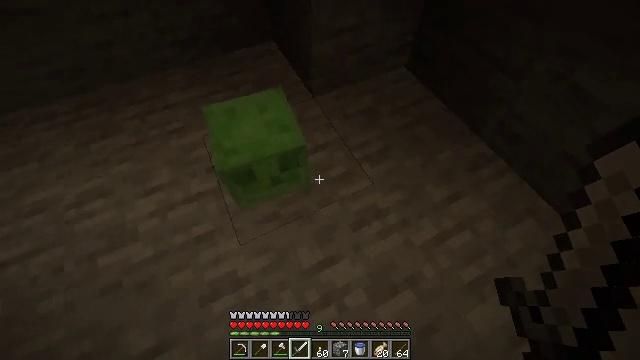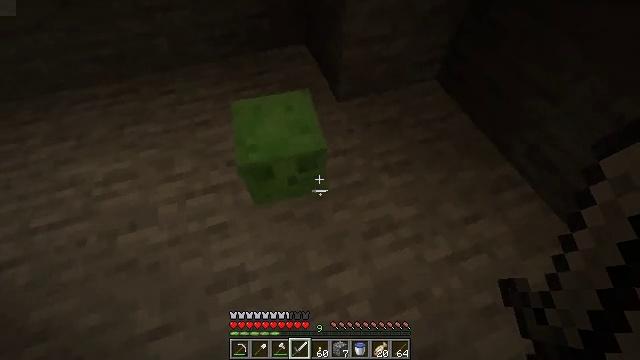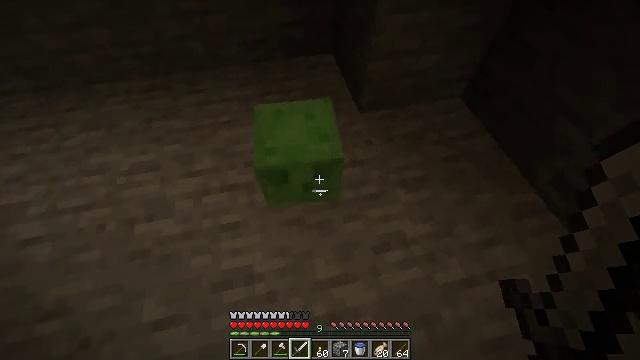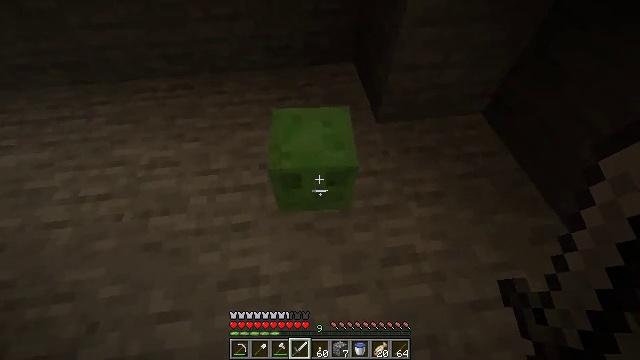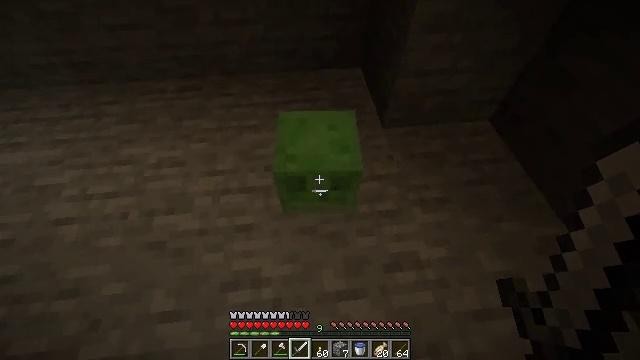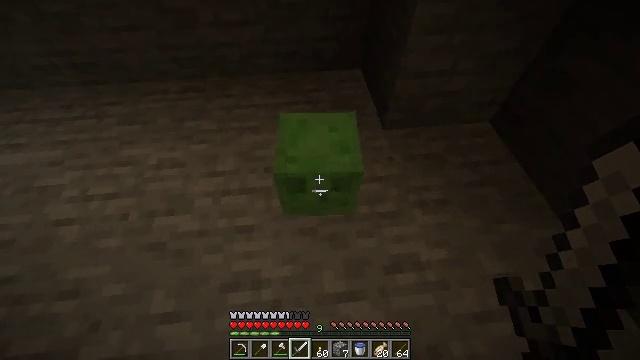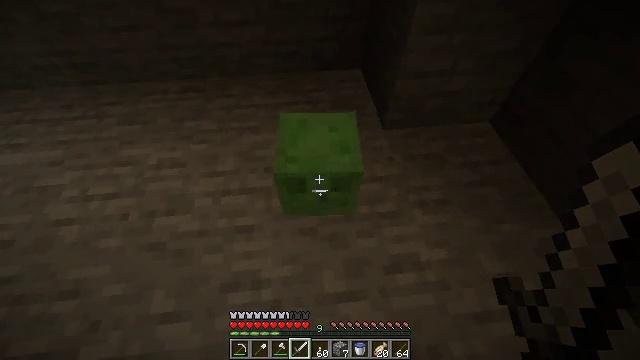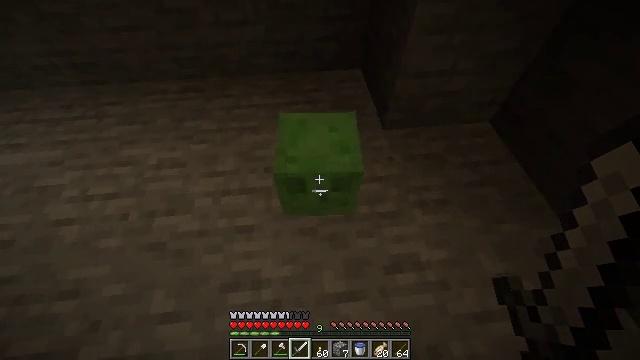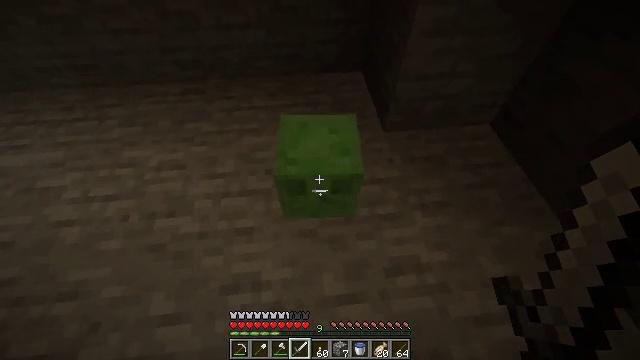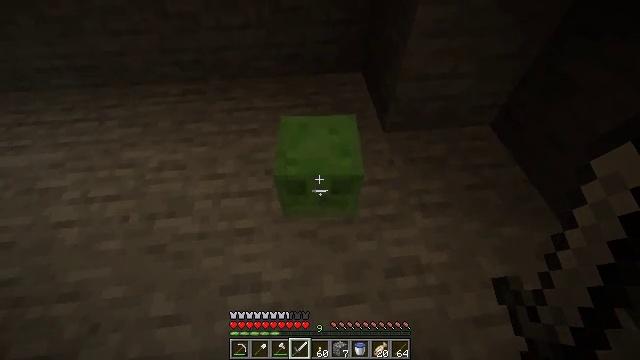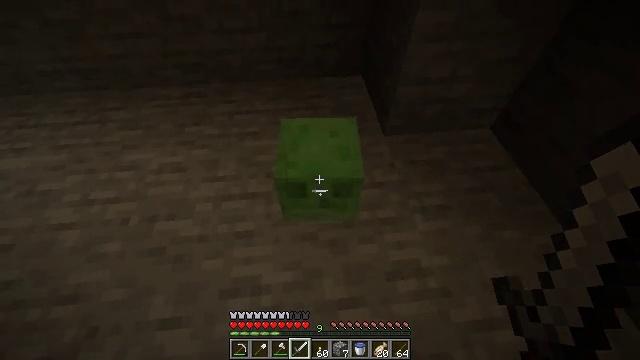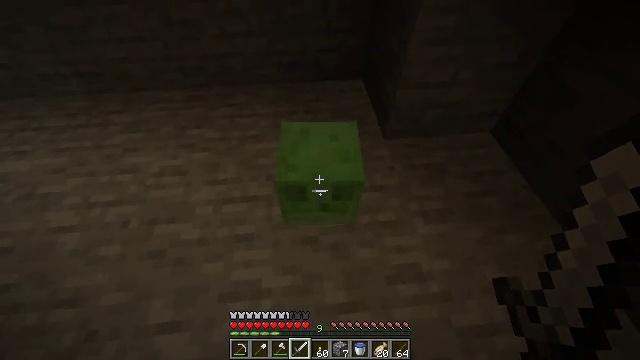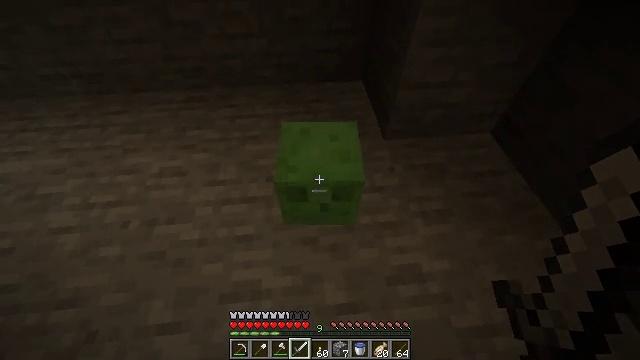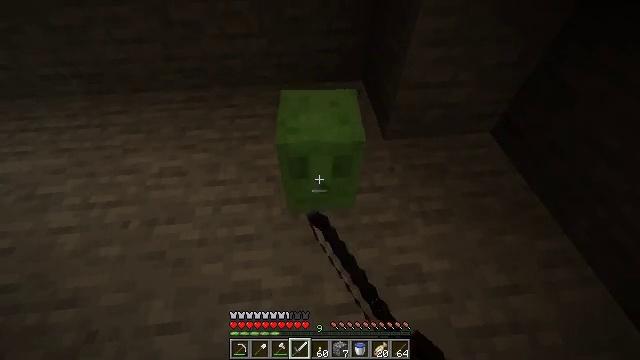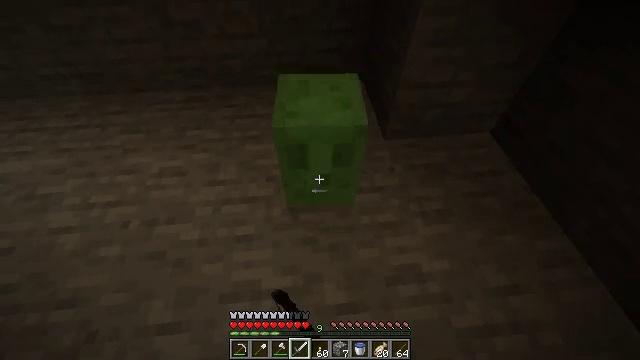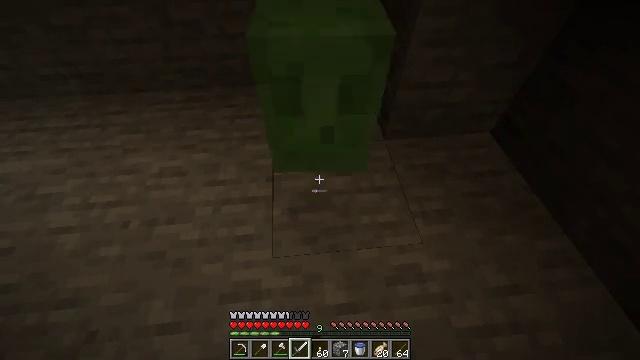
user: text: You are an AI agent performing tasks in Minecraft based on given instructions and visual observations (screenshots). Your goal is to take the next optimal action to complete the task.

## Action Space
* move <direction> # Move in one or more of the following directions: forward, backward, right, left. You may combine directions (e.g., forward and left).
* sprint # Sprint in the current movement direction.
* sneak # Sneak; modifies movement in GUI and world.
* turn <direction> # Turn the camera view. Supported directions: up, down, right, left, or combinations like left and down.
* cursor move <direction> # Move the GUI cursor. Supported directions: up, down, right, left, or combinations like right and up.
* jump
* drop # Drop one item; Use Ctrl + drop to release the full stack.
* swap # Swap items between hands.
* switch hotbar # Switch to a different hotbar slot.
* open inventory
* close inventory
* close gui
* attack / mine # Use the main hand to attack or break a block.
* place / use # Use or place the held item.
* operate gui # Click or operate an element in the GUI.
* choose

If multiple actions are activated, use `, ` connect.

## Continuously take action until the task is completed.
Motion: motion action
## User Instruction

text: Hunt mobs.
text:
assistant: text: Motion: turn left
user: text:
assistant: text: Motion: turn left and up
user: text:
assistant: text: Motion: turn left and up
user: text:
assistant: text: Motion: turn left
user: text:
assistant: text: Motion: no_op
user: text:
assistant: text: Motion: no_op
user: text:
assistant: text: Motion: no_op
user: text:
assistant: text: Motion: no_op
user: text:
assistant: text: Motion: no_op
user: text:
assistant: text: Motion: no_op
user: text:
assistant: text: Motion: no_op
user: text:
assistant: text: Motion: attack / mine
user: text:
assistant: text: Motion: attack / mine
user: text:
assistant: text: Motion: attack / mine
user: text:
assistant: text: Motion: attack / mine
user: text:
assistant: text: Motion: attack / mine
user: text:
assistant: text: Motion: no_op